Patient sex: M
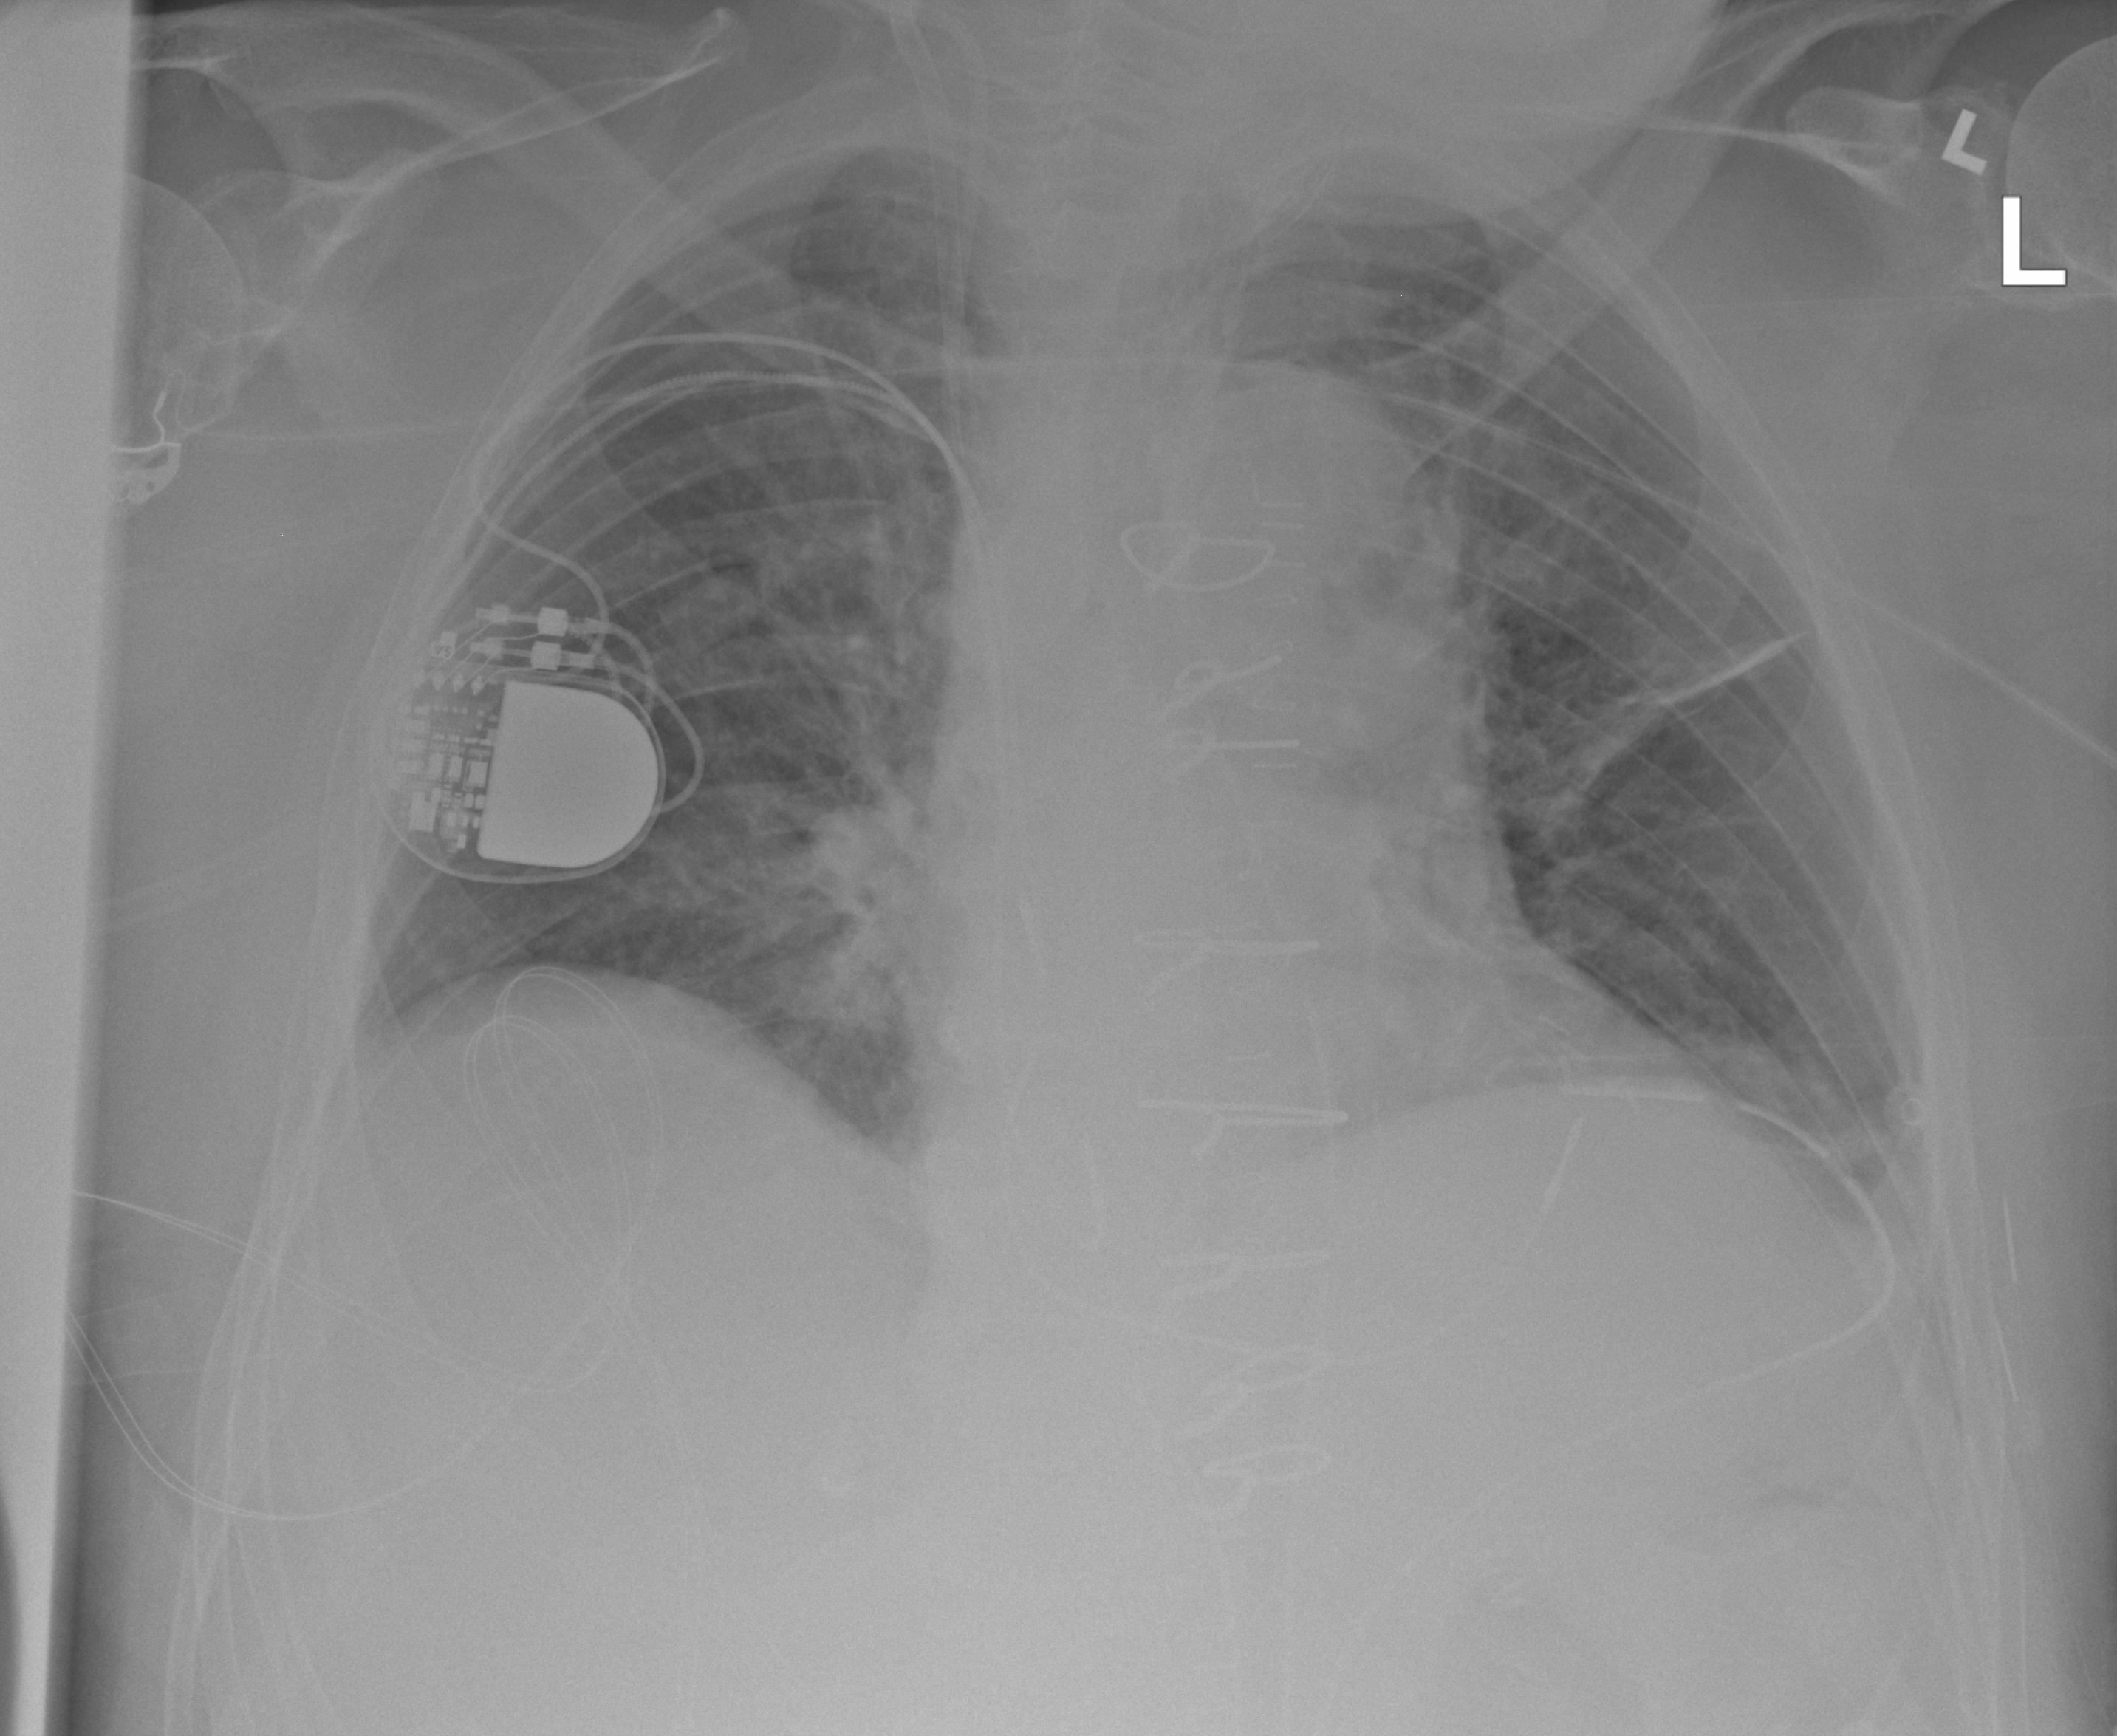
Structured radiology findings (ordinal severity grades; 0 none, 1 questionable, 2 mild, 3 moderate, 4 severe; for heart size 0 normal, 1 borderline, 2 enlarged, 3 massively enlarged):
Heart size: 0
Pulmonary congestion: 0
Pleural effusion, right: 1
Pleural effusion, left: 2
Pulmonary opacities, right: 0
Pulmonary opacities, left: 0
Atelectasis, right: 0
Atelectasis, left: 2